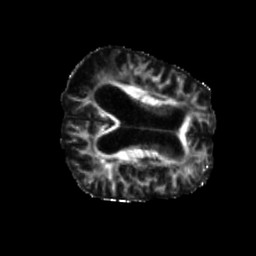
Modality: FA
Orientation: axial
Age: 66
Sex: female
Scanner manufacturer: siemens
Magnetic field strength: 3 T
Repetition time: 5.25 s
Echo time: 0.08 s